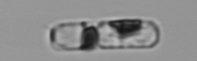
Label: Guinardia_delicatula_TAG_internal_parasite